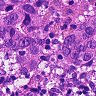
Metastatic tissue present: yes